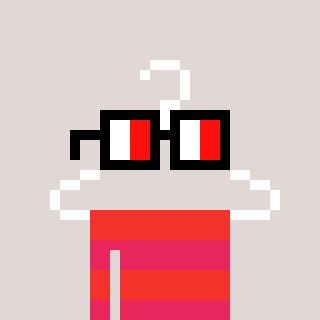
a pixel art character with square glasses with black frames and red eyes, a hanger-shaped head and a redpinkish-colored body on a warm background